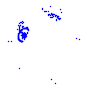
Particle: pion